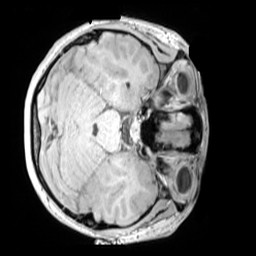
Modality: MP2RAGE
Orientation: axial
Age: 11
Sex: female
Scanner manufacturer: siemens
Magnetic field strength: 3 T
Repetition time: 4 s
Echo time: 0.00303 s